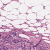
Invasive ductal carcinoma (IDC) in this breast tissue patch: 1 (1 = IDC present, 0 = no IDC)